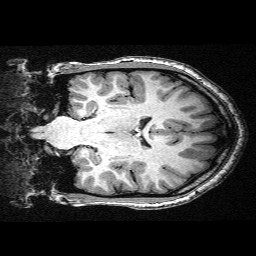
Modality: T1w
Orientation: coronal
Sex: female
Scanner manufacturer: siemens
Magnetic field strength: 3 T
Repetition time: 2.3 s
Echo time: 0.00336 s